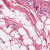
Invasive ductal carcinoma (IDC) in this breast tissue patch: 0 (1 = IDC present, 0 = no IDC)